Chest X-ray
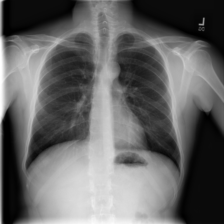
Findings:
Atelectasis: negative
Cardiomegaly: negative
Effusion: negative
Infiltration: negative
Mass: negative
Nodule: negative
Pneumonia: negative
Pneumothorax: negative
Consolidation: negative
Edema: negative
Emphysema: negative
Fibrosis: negative
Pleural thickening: negative
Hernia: negative